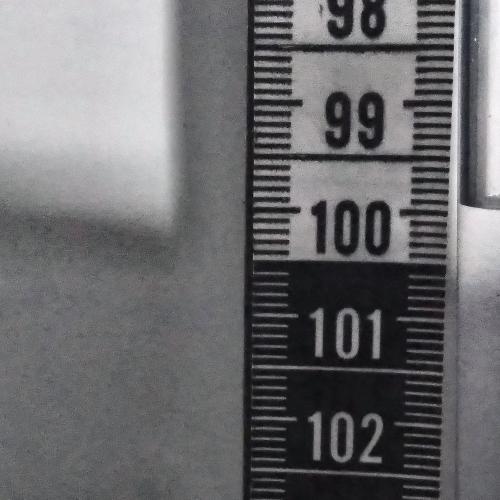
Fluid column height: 99.9 cm